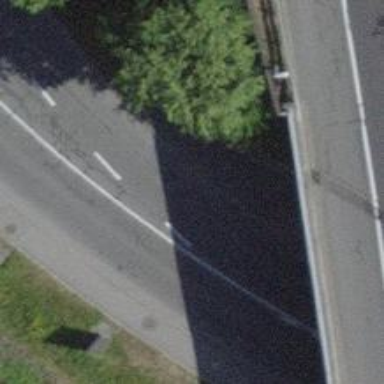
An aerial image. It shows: Secondary road with asphalt surface.